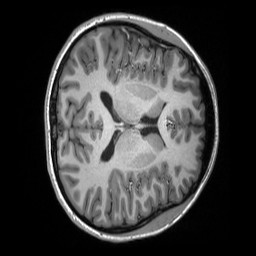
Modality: T1w
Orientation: axial
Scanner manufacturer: siemens
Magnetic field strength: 3 T
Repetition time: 2.3 s
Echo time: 0.00298 s